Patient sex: F
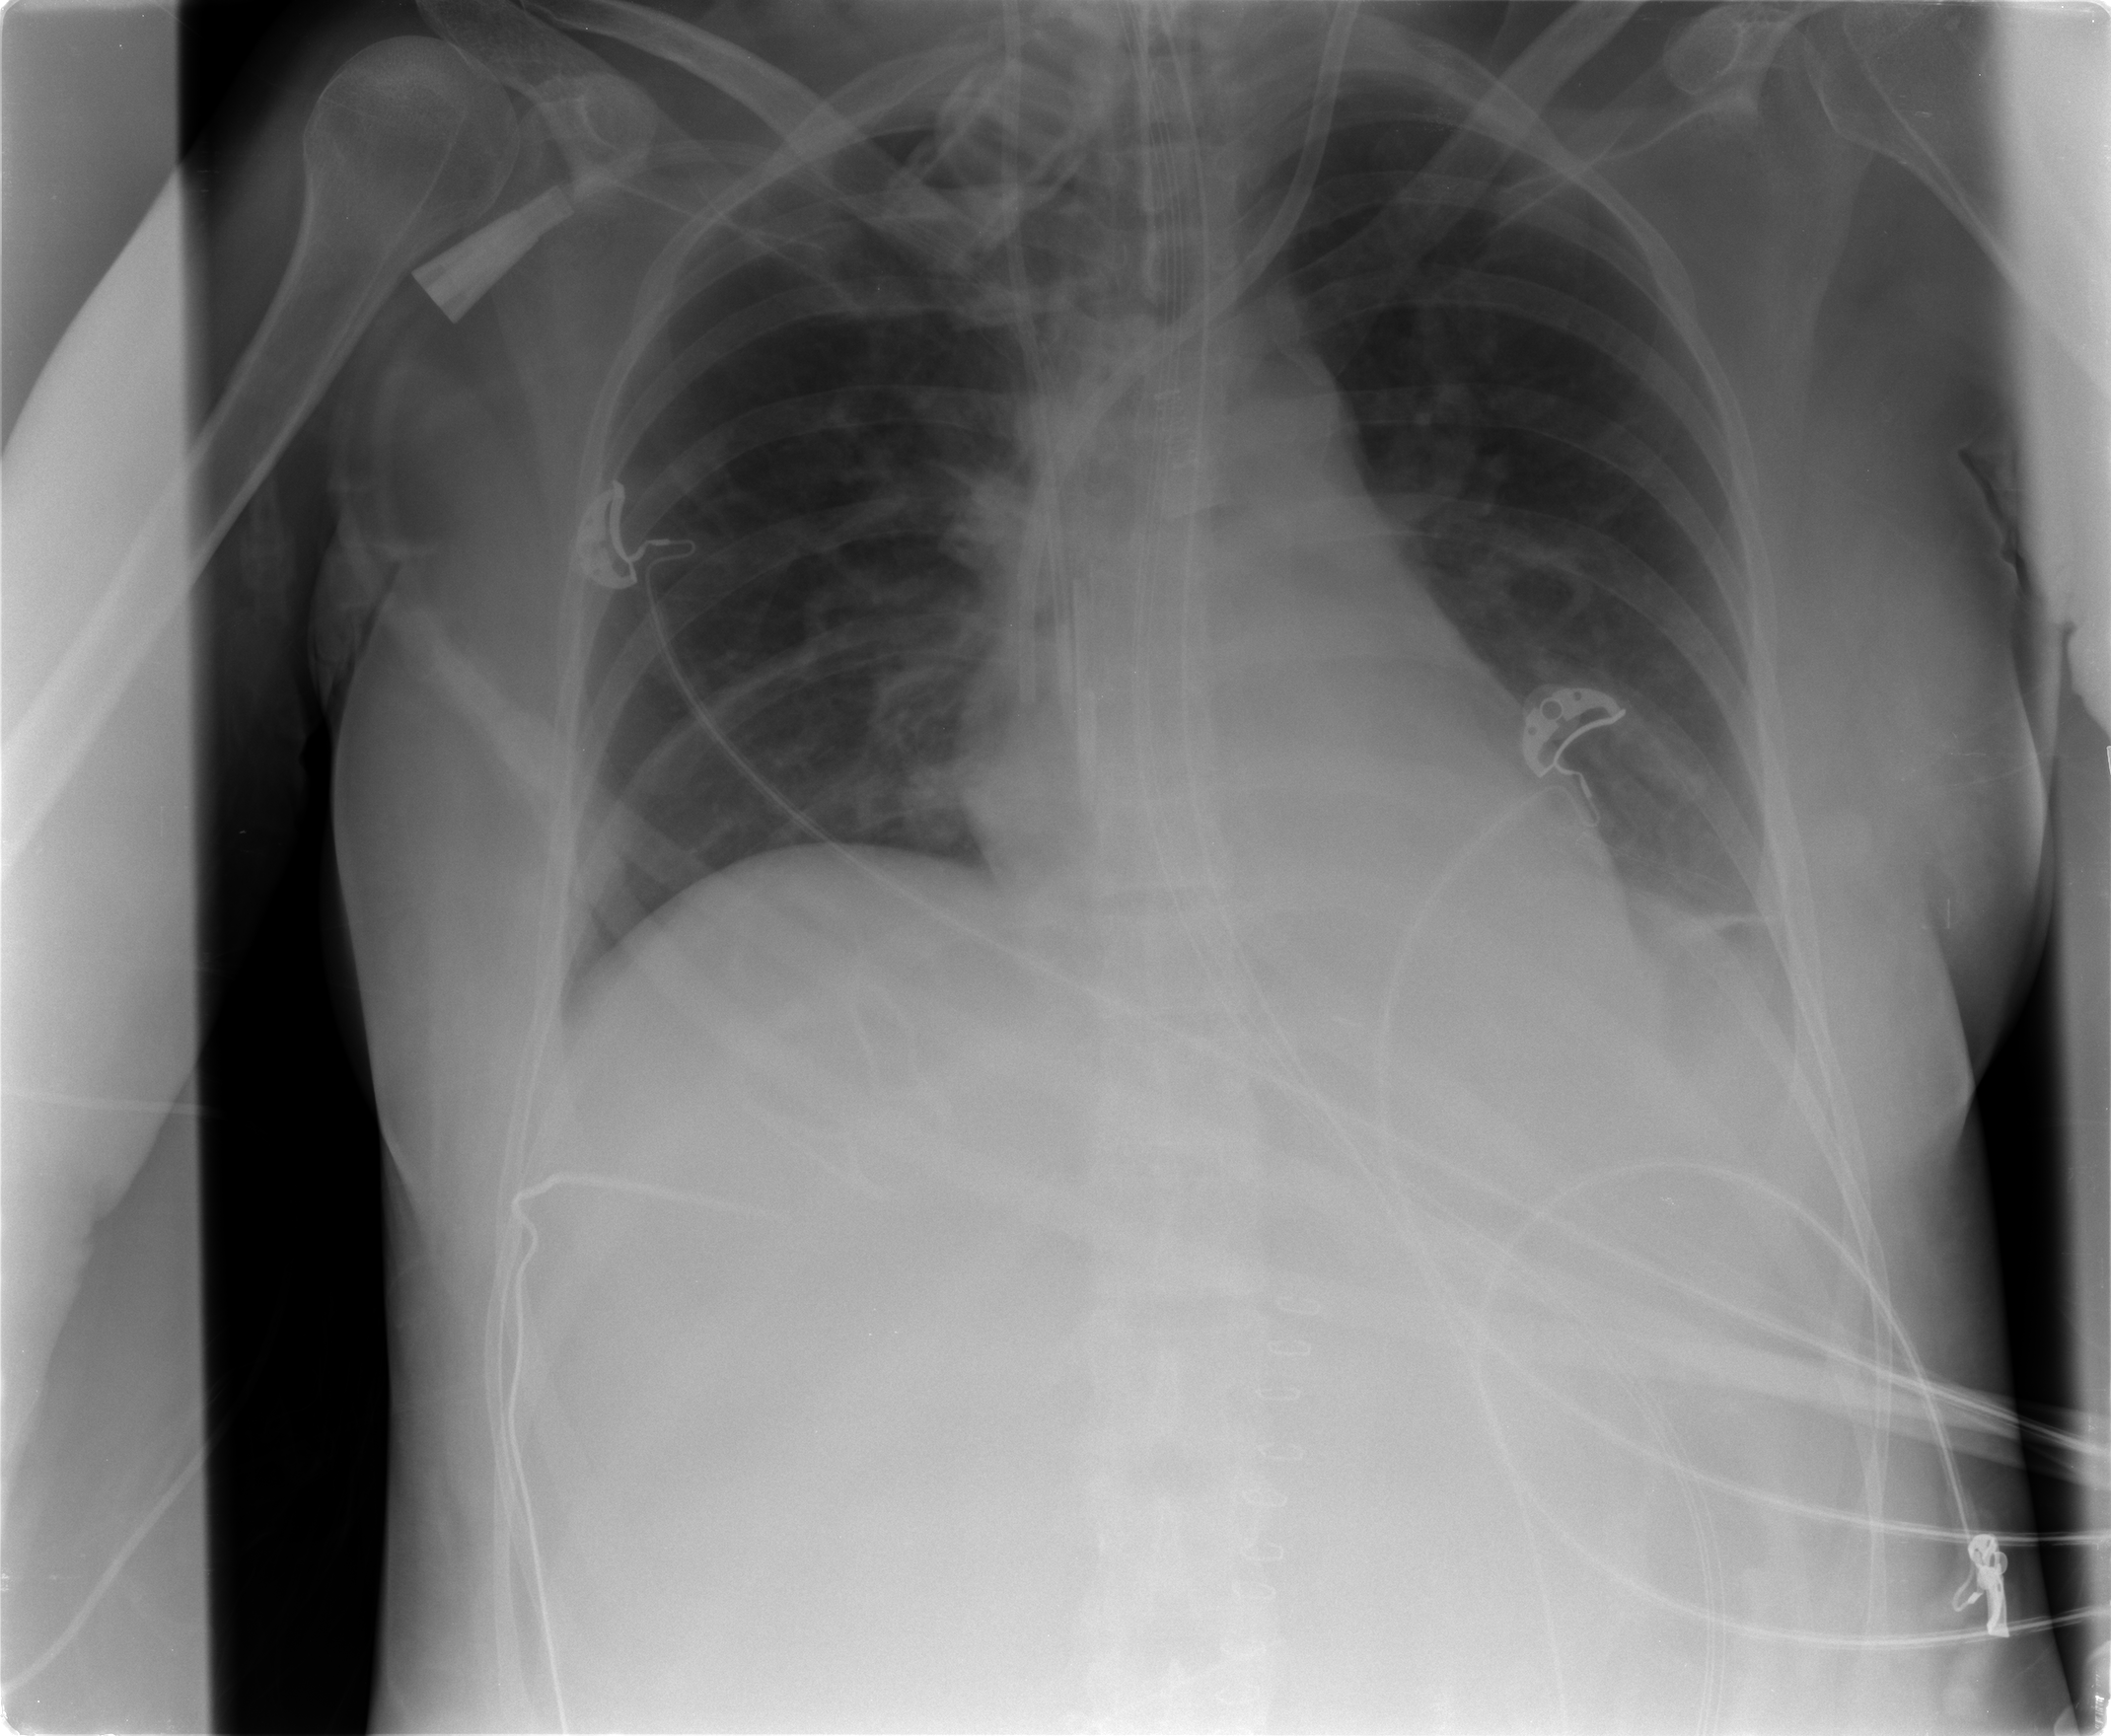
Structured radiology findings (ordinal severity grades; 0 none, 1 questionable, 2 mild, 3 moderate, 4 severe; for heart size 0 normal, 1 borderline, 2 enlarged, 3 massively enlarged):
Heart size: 0
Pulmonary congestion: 0
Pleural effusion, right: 1
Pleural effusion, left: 2
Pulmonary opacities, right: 0
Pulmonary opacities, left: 0
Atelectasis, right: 2
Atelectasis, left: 2